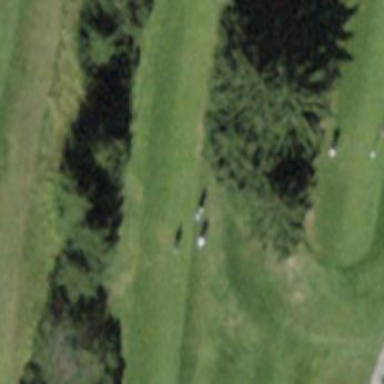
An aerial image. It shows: Grass area designated as golf tee.